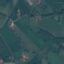
Label: Pasture